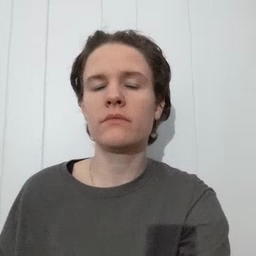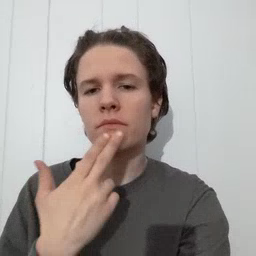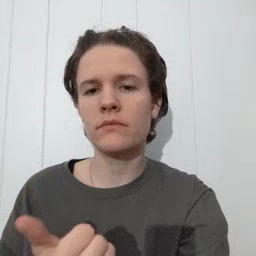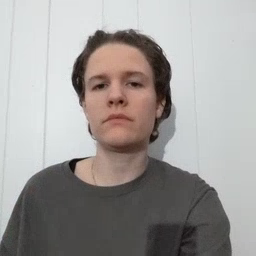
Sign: cute